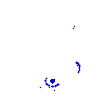
Particle: pion